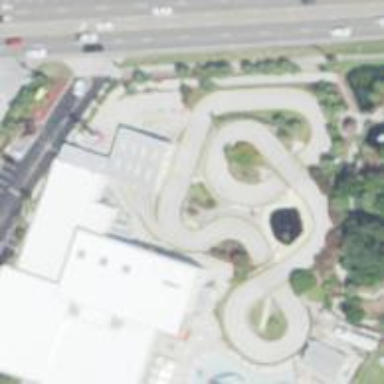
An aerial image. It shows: Karting raceway for sports activities.